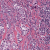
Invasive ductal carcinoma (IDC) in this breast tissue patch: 1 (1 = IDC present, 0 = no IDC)